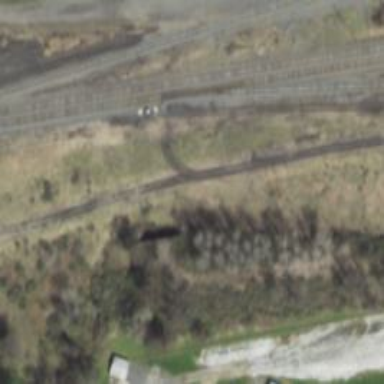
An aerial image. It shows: Bridge supported by abutments.